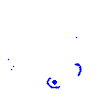
Particle: kaon